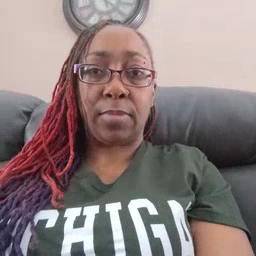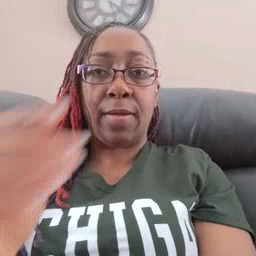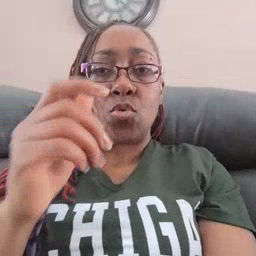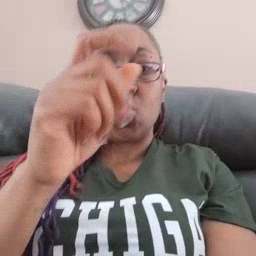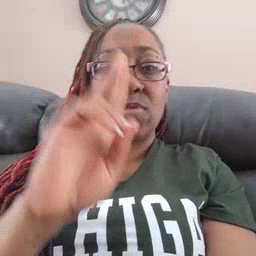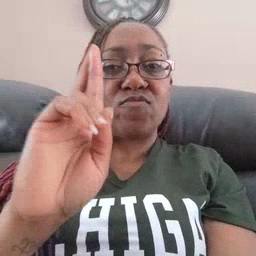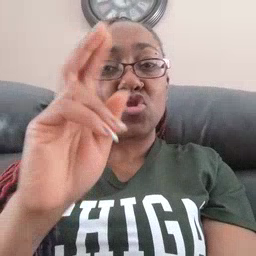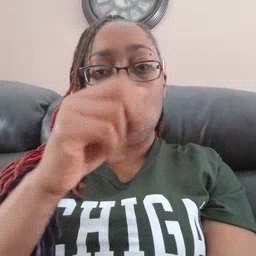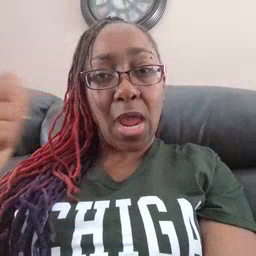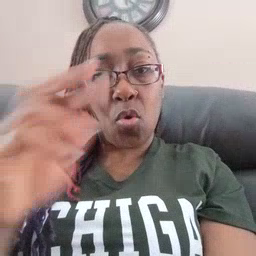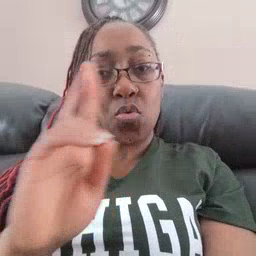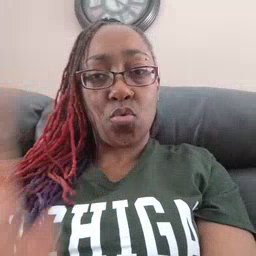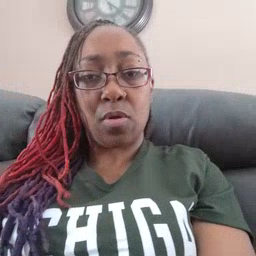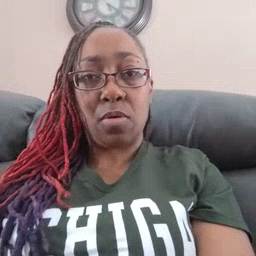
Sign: refrigerator